Question: I have this data.frame:
'''
habitat <- data.frame(
proportion = c(0.053, 0.139, 0.050, 0.756, 0.001, 0.084, 0.000, 0.011, 0.005, 0.066, 0.810, 0.025),
habitat = c("Non-irrigated arable land", "Pastures", "Natural grasslands", "Intertidal flats", "Sea and ocean", "Non-irrigated arable land", "Pastures", "Natural grasslands", "Beaches, dunes, sands", "Salt marshes", "Intertidal flats", "Sea and ocean"),
zone = c(rep("dark", 5), rep("light", 7)))
habitat
proportion habitat zone
1 0.053 Non-irrigated arable land dark
2 0.139 Pastures dark
3 0.050 Natural grasslands dark
4 0.756 Intertidal flats dark
5 0.001 Sea and ocean dark
6 0.084 Non-irrigated arable land light
7 0.000 Pastures light
8 0.011 Natural grasslands light
9 0.005 Beaches, dunes, sands light
10 0.066 Salt marshes light
11 0.810 Intertidal flats light
12 0.025 Sea and ocean light
'''
I need it reshaped to look like this:

Can this be done with reshape2?
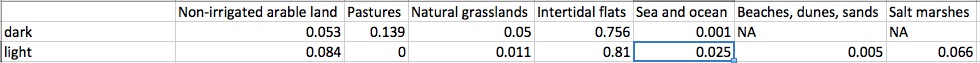
Answer: Try using 'melt' and then 'dcast'
'''
library(reshape2)
dcast(melt(habitat), ...~habitat)
'''
Here's part of the output:
'''
zone variable Beaches, dunes, sands Intertidal flats Natural grasslands
1 dark proportion NA 0.756 0.050
2 light proportion 0.005 0.810 0.011
'''
You can get rid of 'variable' by using a simple subseting
'''
dcast(melt(habitat), ...~habitat)[, -2]
'''